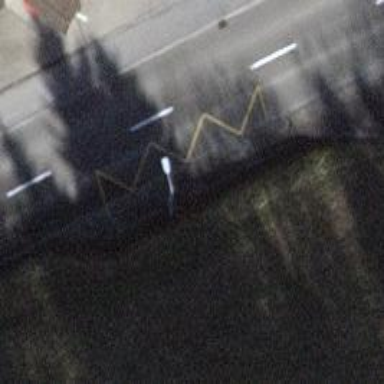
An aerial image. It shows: Bus stop with platform for public transport.